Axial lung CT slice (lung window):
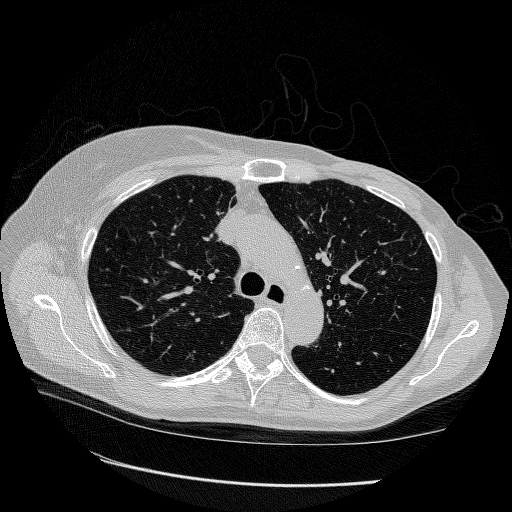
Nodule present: no